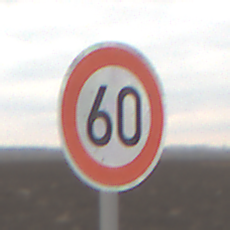
Verkehrszeichen: Geschwindigkeit60
Umgebung: Outdoor, Nature
Tageszeit: MorningAfternoon
Wetter: Overcast
Licht: Natural
Jahreszeit: NotSpecified
Kontrast: LowContrast